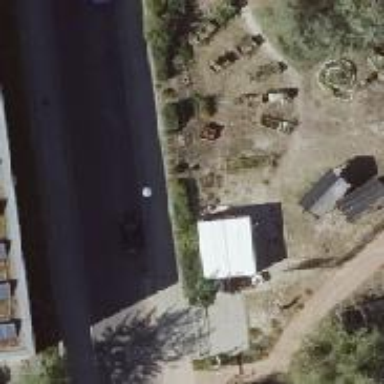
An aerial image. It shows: Garden that is leisure land.